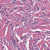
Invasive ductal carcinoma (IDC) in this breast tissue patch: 1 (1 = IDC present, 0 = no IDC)